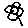
Label: flower